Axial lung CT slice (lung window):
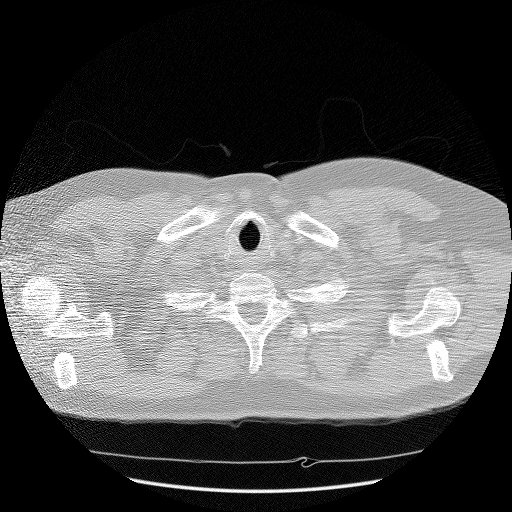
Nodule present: no